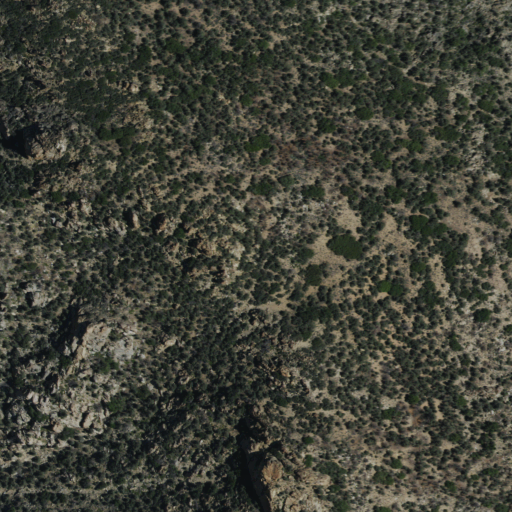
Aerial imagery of mountain in California named Skinner Peak containing shrub and evergreen forest